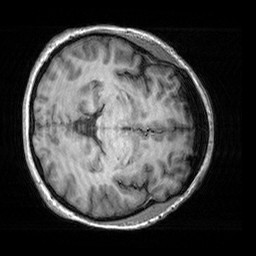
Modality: T1w
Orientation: axial
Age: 44
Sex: female
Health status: healthy
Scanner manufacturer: siemens
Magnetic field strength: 3 T
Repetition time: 2.3 s
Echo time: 0.00303 s